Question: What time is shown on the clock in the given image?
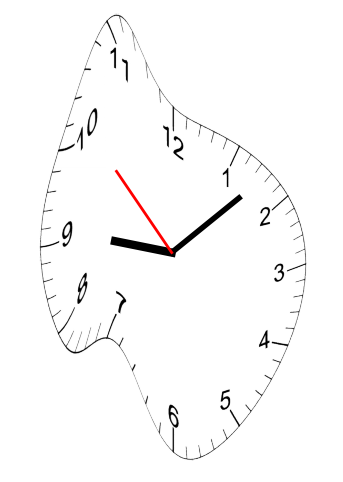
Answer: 09:07:52